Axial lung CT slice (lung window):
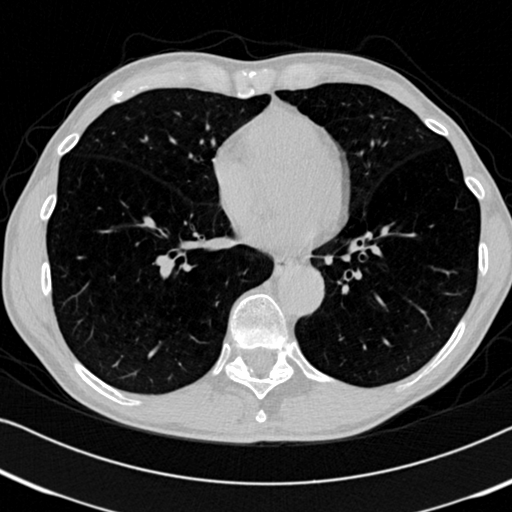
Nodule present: no